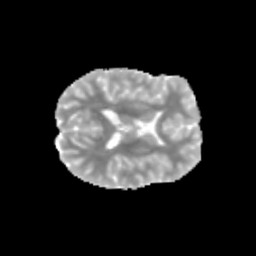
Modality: MD
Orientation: axial
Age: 12
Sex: female
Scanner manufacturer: siemens
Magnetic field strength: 3 T
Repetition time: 3.8 s
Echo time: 0.07 s